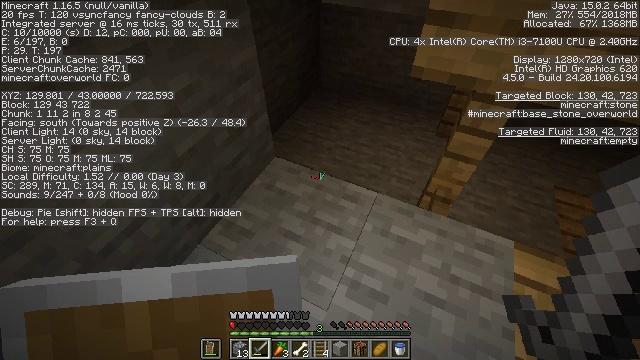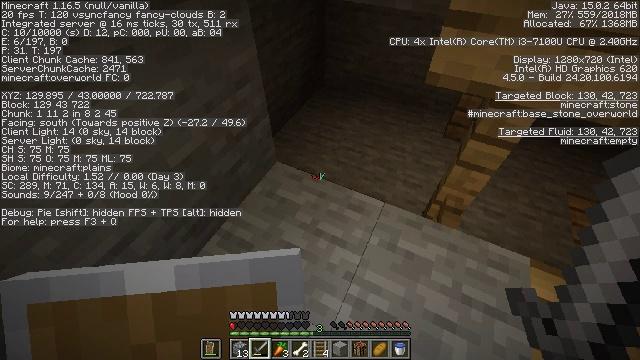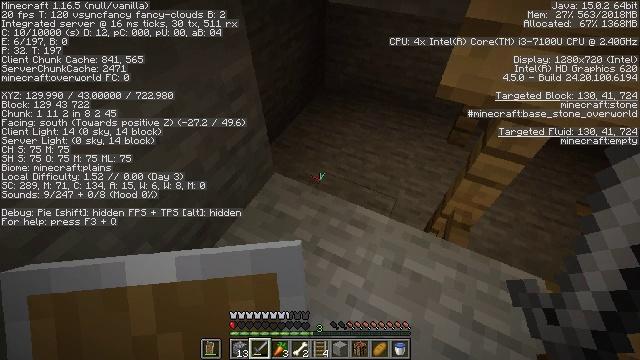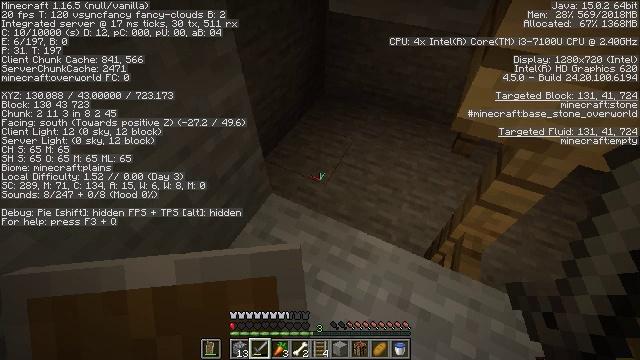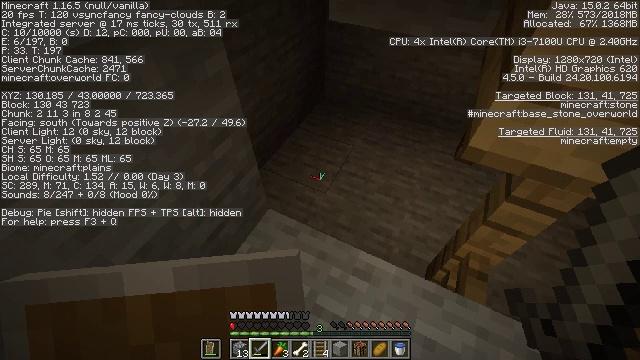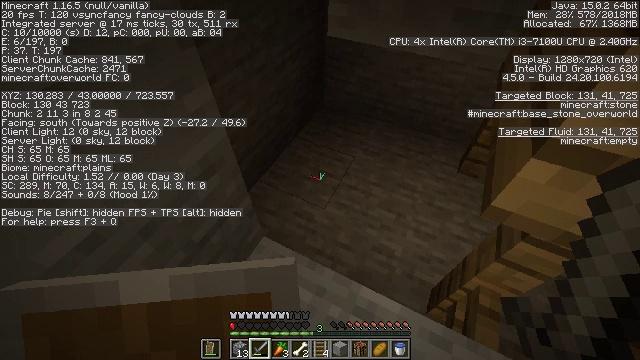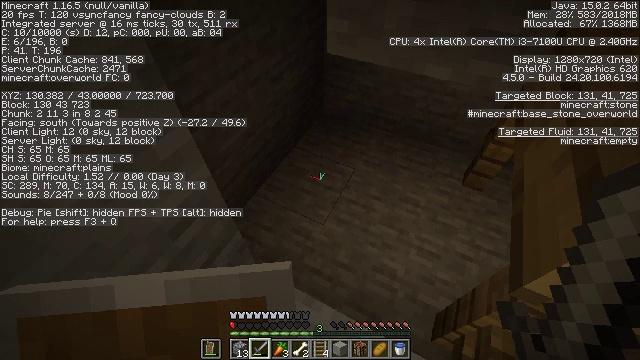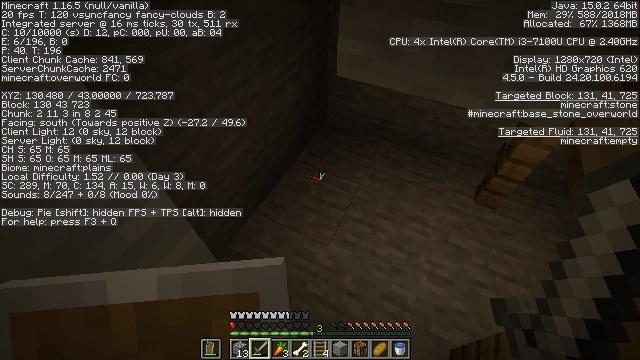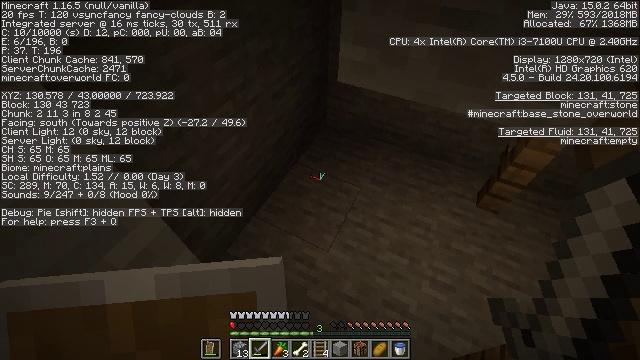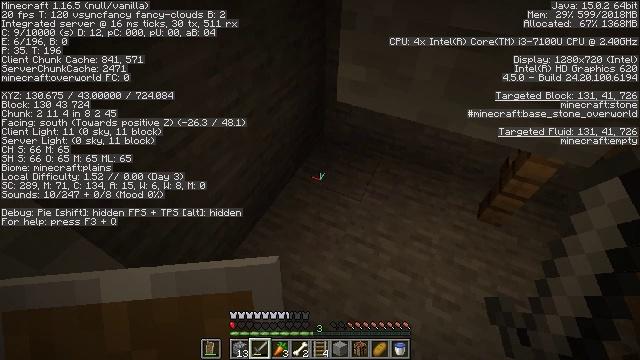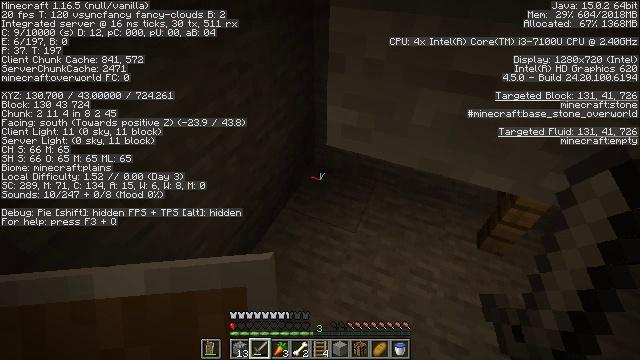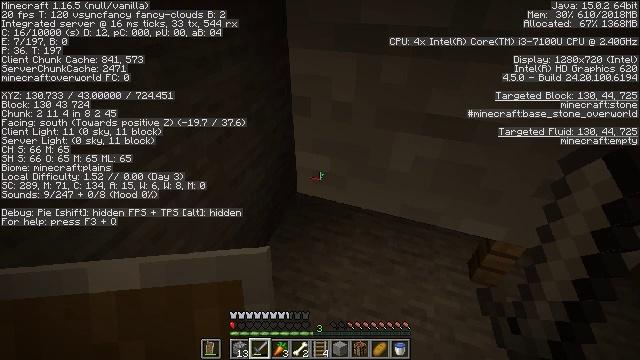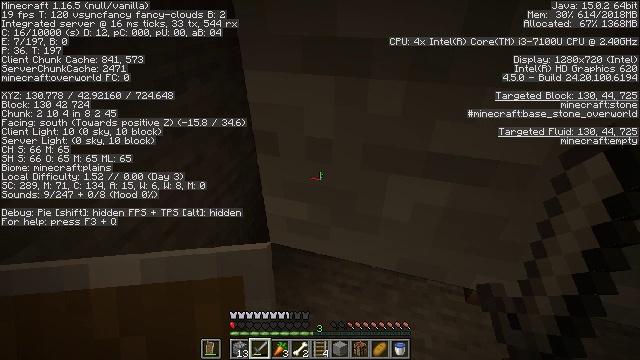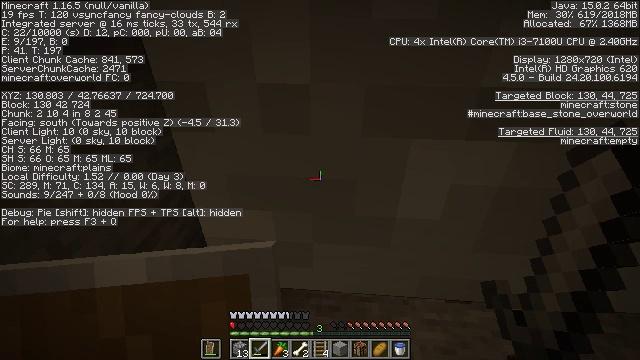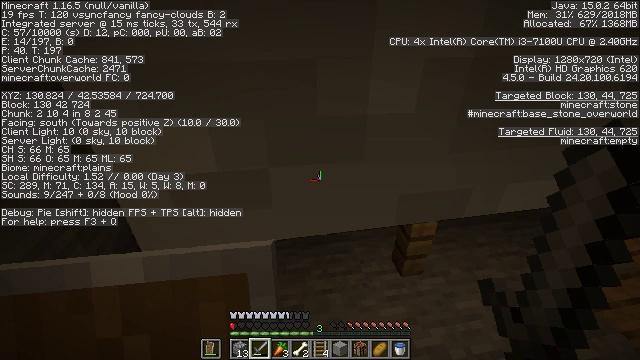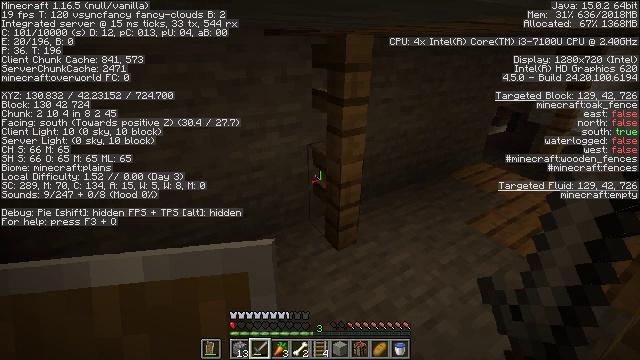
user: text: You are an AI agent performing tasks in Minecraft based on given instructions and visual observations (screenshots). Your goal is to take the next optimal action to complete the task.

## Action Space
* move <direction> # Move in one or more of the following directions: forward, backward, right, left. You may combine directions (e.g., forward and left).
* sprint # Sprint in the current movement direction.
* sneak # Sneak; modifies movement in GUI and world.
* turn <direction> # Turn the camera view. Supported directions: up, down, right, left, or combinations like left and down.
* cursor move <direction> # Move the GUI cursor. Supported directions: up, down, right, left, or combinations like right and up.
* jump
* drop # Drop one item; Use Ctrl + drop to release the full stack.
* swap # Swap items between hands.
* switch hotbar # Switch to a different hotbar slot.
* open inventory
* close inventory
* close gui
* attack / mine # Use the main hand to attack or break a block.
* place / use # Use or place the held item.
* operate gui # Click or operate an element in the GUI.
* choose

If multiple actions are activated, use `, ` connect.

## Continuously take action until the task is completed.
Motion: motion action
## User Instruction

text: Break the cobweb with a sword.
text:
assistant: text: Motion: move forward, turn down
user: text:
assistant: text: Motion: move forward
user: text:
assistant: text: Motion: move forward
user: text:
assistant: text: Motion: move forward
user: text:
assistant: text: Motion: move forward
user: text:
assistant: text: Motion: move forward
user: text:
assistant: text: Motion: move forward
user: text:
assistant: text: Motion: move forward
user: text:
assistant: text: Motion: move forward, turn up
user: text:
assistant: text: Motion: move forward, turn right and up
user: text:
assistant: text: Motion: move forward, turn right and up
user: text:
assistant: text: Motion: move forward, turn right and up
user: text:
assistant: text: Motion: move forward, turn right and up
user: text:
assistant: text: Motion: move forward, turn right and up
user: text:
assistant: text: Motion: move forward, turn right and up
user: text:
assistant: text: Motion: move forward, turn right and up
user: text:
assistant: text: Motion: move forward, turn right
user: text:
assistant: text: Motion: move forward, turn right and up
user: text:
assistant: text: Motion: move forward, turn right and up
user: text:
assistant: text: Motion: move forward
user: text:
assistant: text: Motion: move forward
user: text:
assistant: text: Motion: move forward, turn up
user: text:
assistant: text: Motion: turn up
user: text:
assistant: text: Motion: no_op
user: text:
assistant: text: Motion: no_op
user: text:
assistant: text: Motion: turn right and up
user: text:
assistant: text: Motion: turn right and up
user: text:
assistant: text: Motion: turn right and up
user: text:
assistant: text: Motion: no_op
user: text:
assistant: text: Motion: turn right and up